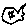
Label: fish